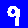
Digit: 9